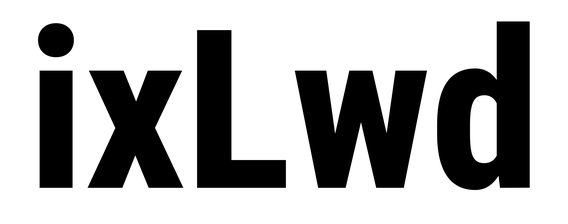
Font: Roboto_Condensed_ExtraBold